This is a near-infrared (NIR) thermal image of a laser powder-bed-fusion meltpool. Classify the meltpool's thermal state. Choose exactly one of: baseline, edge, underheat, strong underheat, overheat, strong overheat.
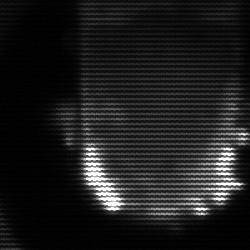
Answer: baseline